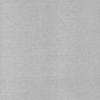
Label: dusty